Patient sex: M
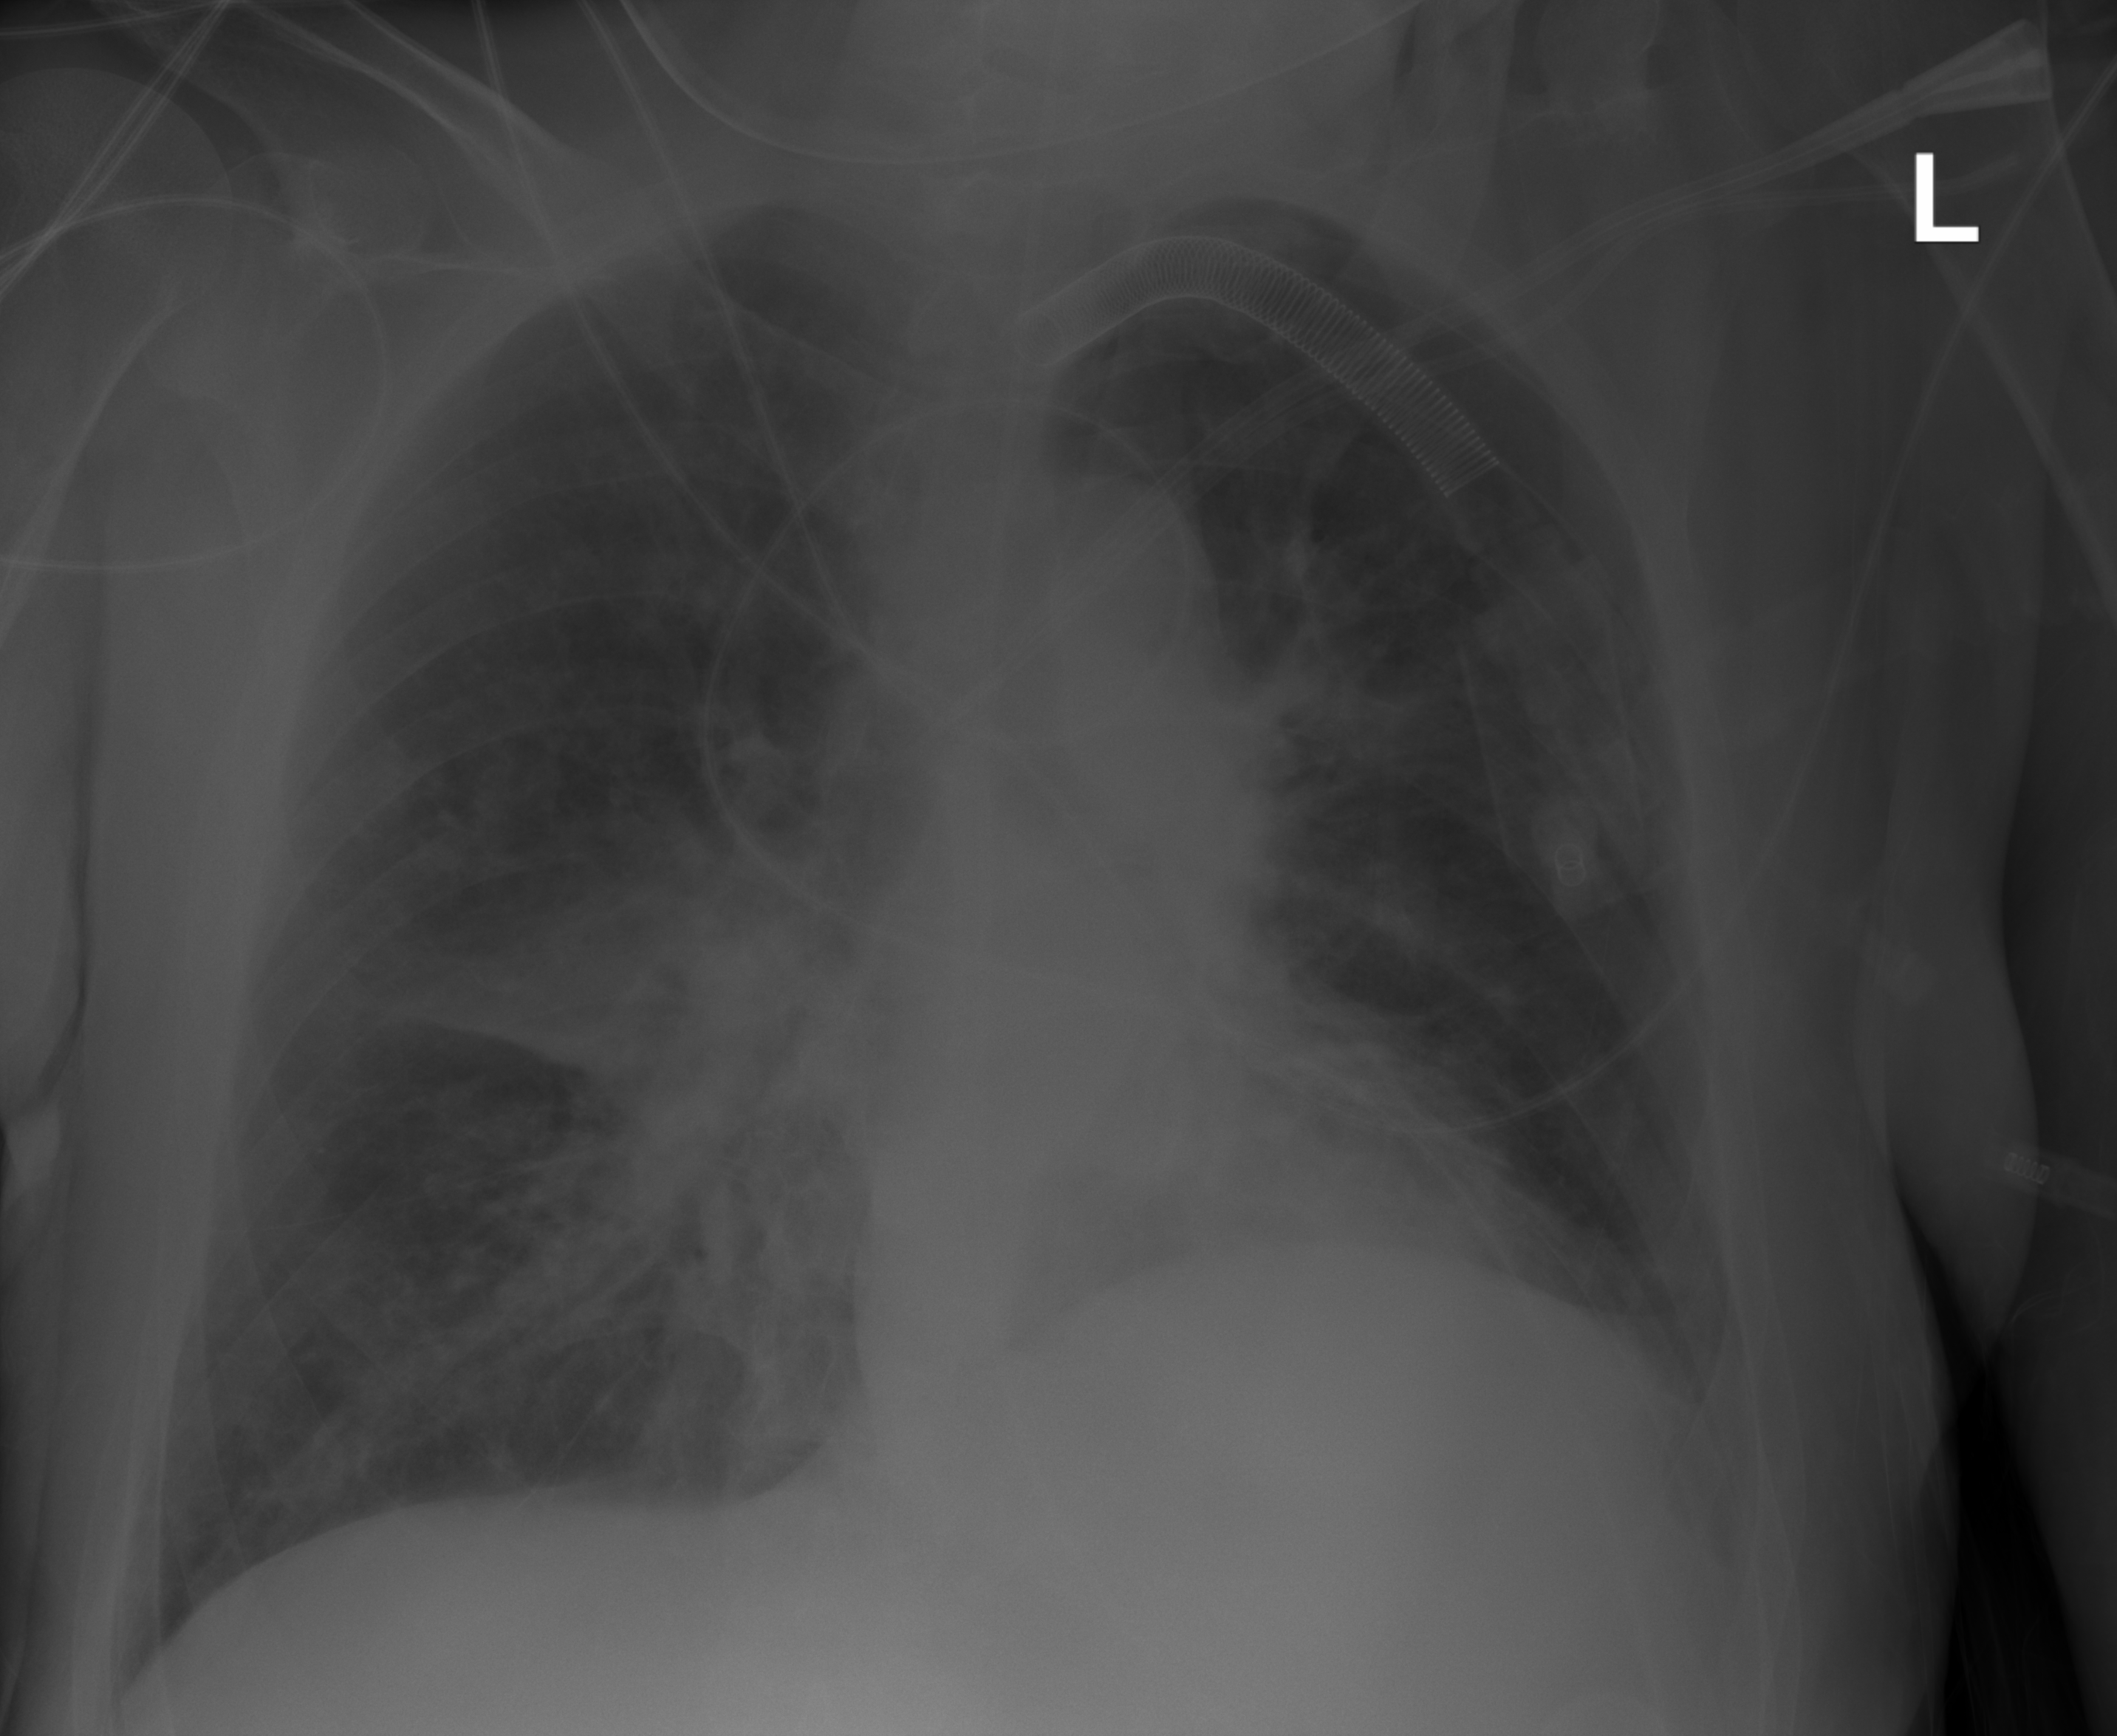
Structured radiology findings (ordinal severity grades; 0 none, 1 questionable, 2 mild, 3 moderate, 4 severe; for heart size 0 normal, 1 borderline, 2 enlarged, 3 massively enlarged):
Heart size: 1
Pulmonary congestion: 2
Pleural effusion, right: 2
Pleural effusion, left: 2
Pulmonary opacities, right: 2
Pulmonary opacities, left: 2
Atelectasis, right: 2
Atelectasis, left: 0